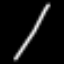
Label: line